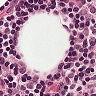
Metastatic tissue present: no